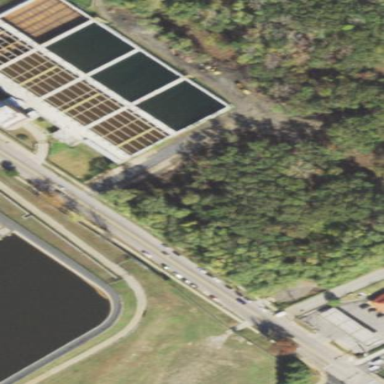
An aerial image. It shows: Building that houses wastewater plant.